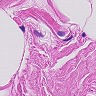
Metastatic tissue present: no